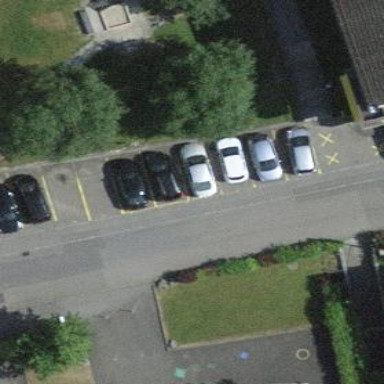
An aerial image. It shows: Parking available on the street side.